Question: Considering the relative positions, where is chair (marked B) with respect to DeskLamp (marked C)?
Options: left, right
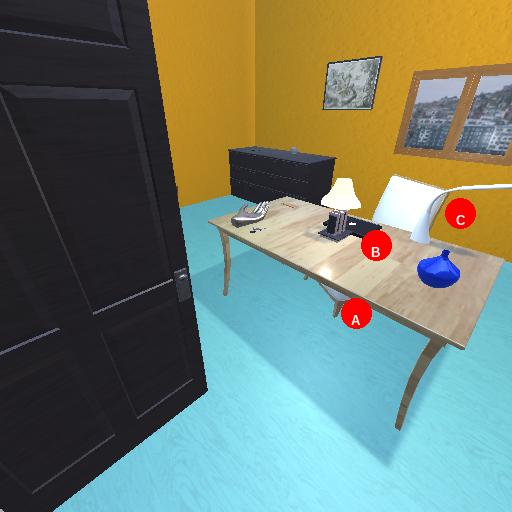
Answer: left